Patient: sex M, age 53
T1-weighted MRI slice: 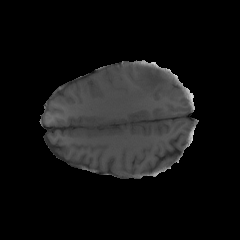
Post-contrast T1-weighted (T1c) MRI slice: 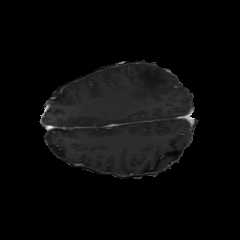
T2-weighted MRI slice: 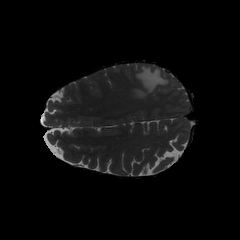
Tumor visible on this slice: yes
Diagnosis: Glioblastoma, IDH-wildtype
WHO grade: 4